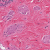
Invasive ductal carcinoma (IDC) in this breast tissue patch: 0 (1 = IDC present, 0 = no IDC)